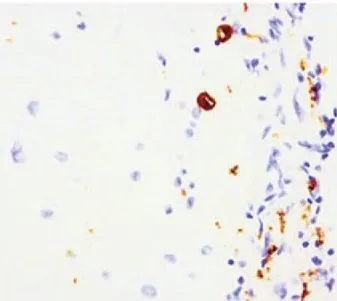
(F) Cluster of differentiation 68 expression was completely negative in tumor cells, but infiltration in the alveolar macrophages at the periphery can be observed.
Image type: pathology (immunostaining)